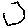
Label: hexagon